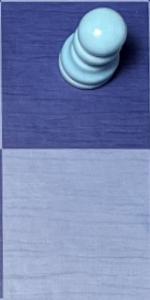
Label: Empty